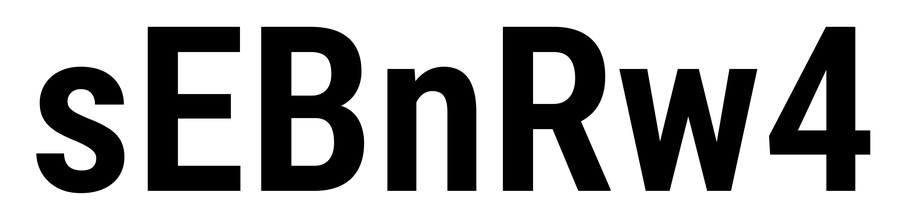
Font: Roboto_Condensed_SemiBold